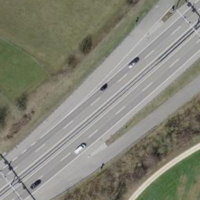
EUNIS habitat code: 57
Species observed at this site:
Ardea alba